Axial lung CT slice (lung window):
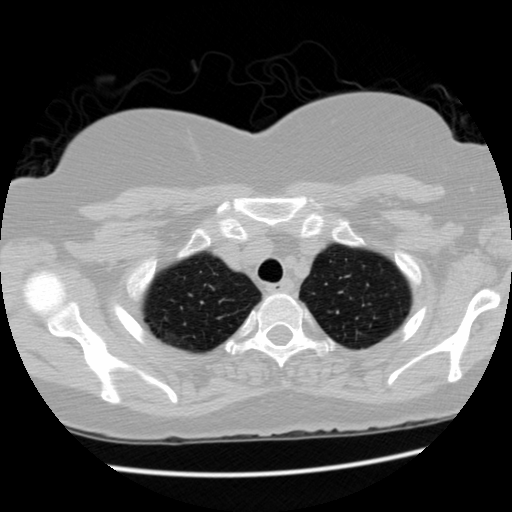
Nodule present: no